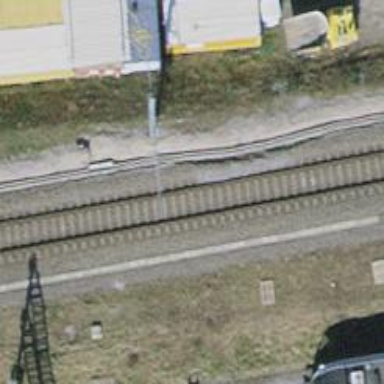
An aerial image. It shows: Railway milestone.